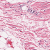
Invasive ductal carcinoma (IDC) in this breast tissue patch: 0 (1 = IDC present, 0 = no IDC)